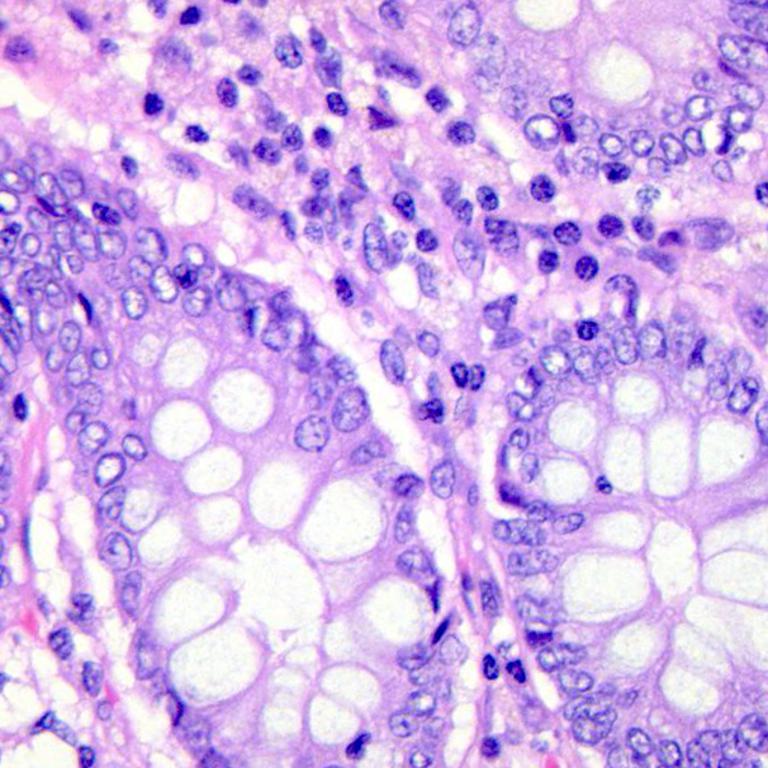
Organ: colon
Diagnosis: benign